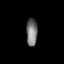
Tissue: lung
Cell type: Epithelial cells
Senescence score: 0.1649
Nuclear area (px): 298
Mean DAPI intensity: 120.074